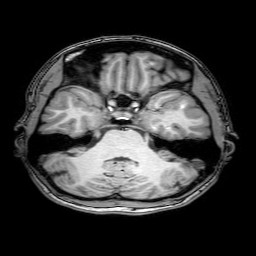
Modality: T1w
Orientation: coronal